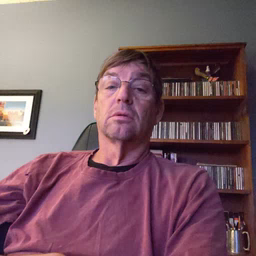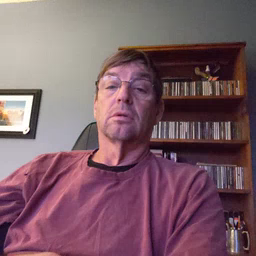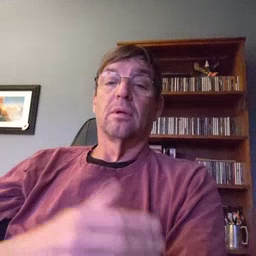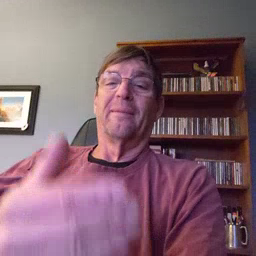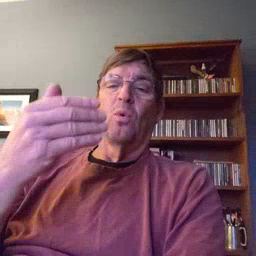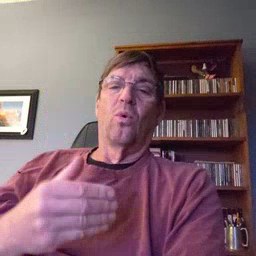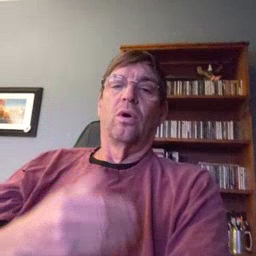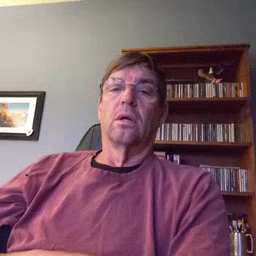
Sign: before